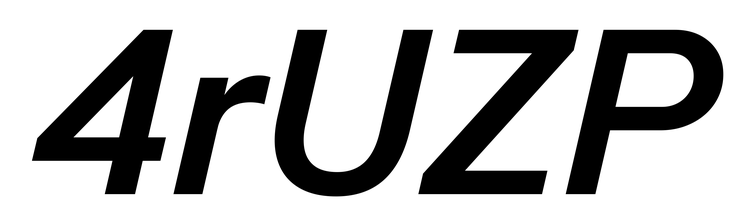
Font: InstrumentSans-Italic_SemiBold_Italic